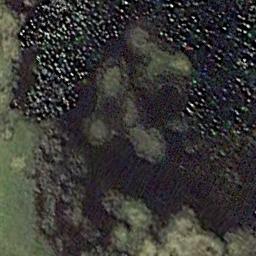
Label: wetland